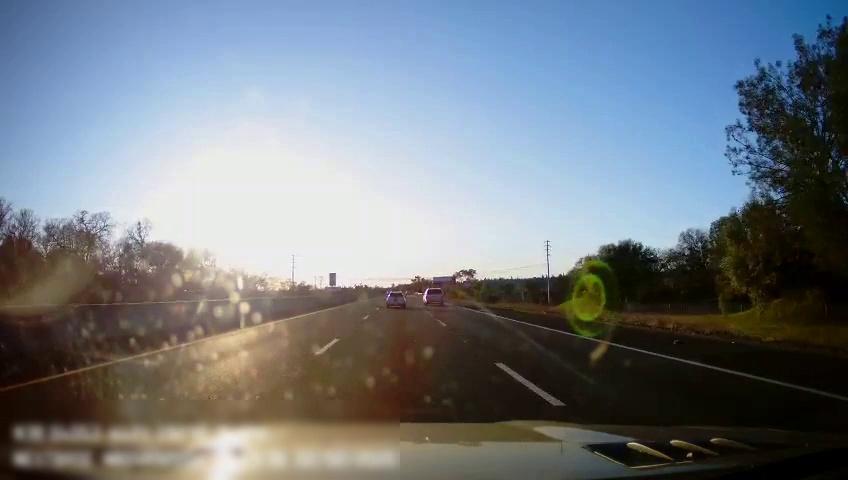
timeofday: Day
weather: Cloudy
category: Drivable Space
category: Vehicles | Car
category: Vehicles | SUV
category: Lanes | Alternate Lane
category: Lanes | Current Lane
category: Lanes | Current Lane
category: Lanes | Alternate Lane
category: Traffic | Signs